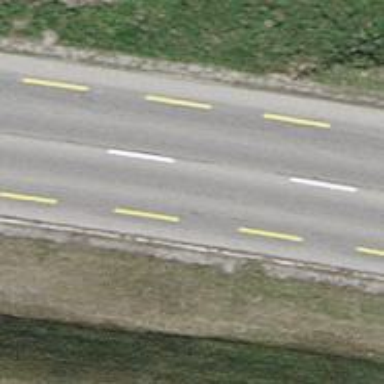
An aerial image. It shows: Primary highway with asphalt surface and designated cycle lane.